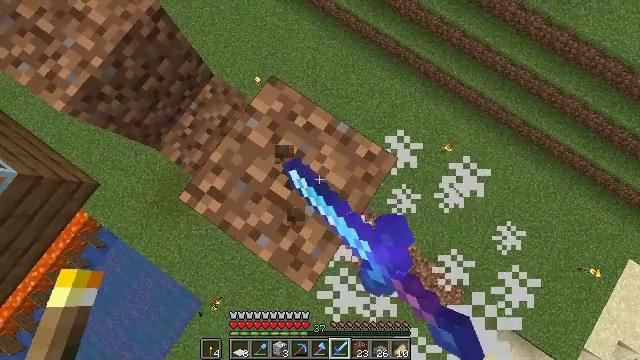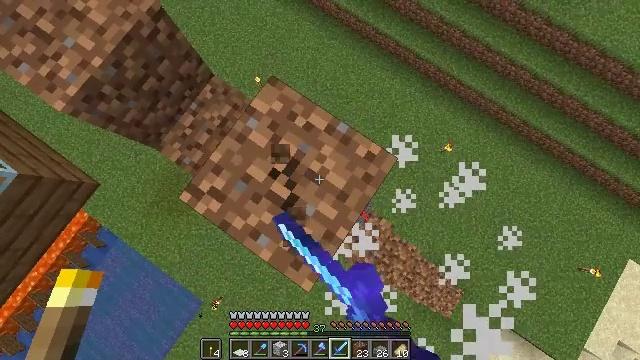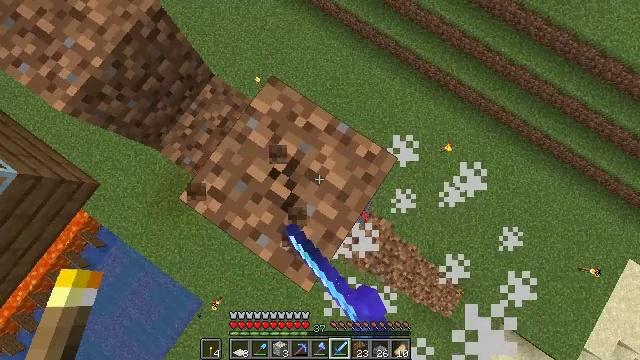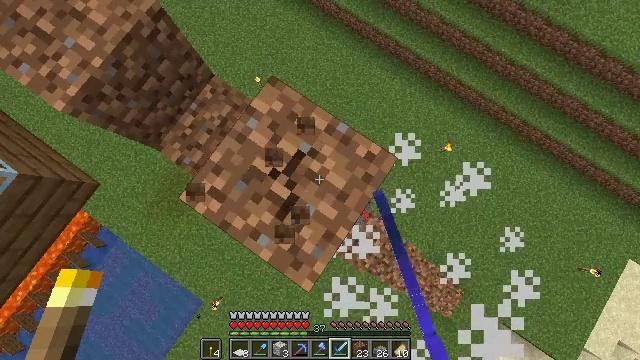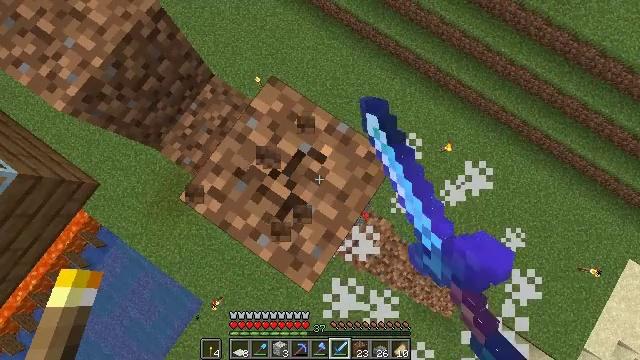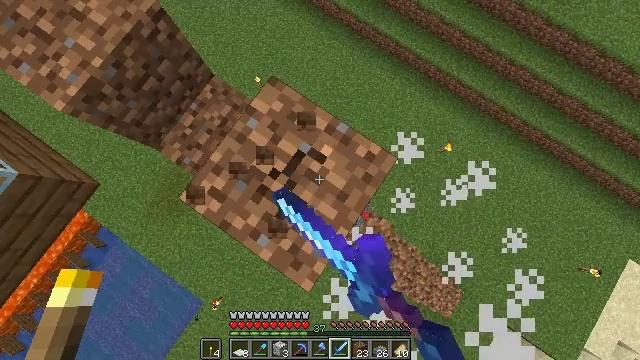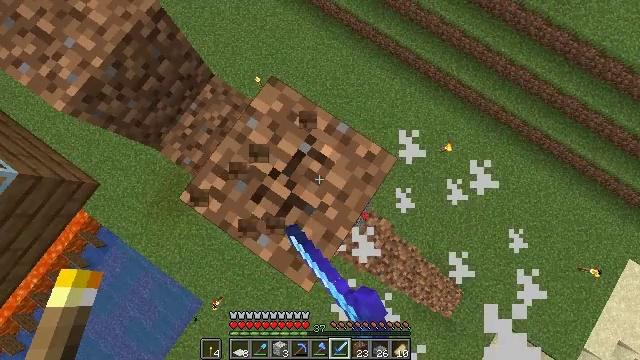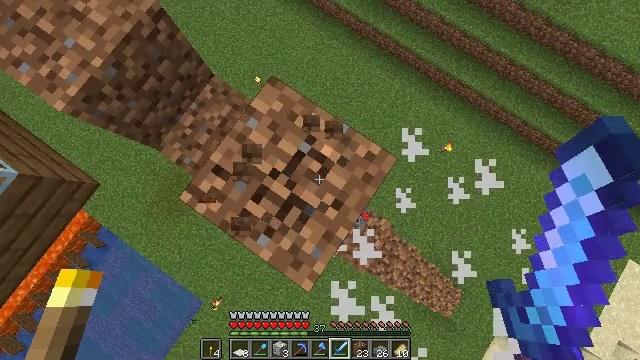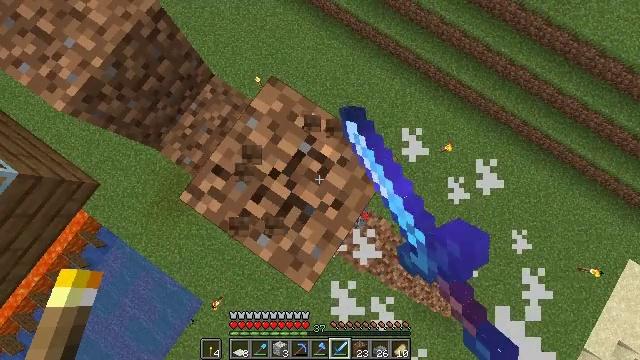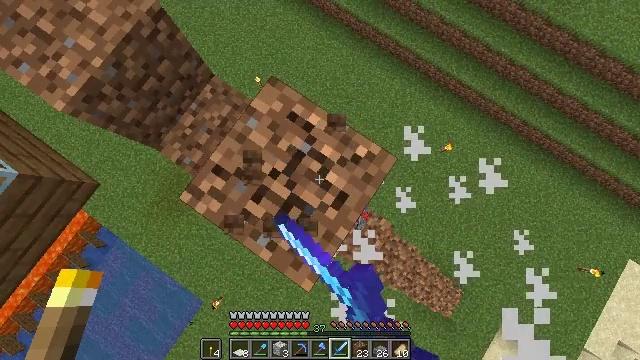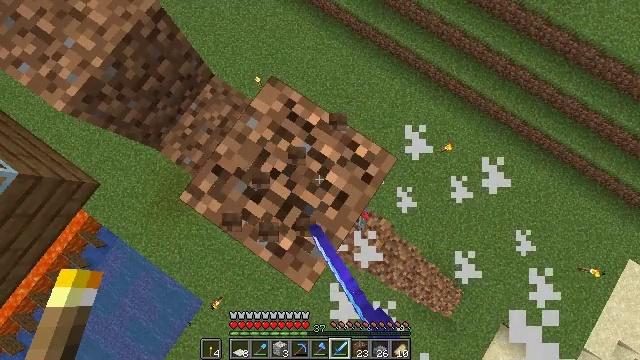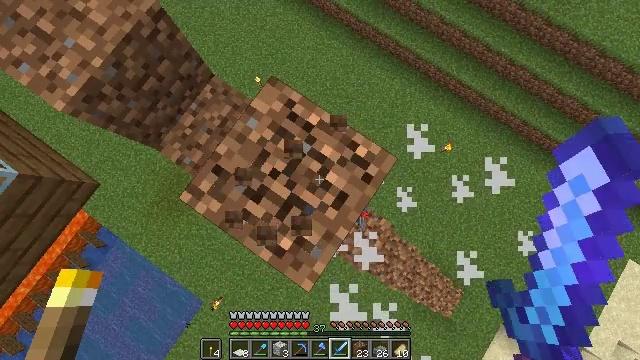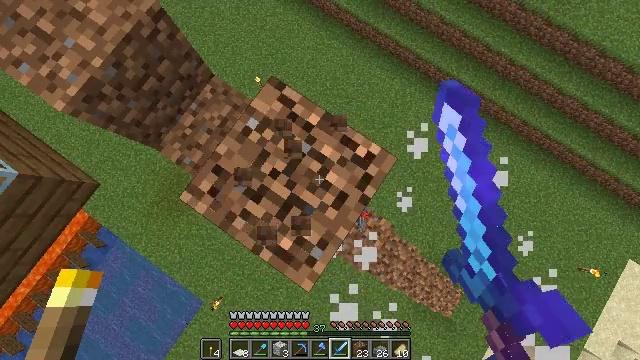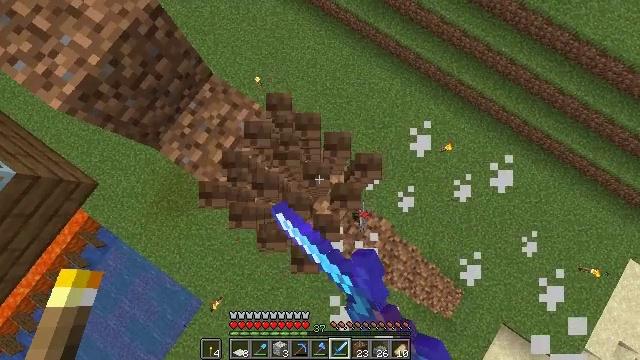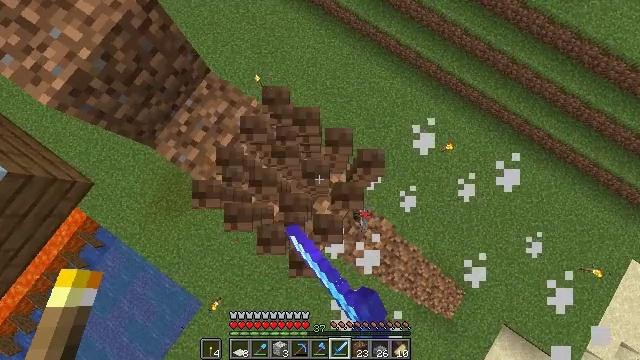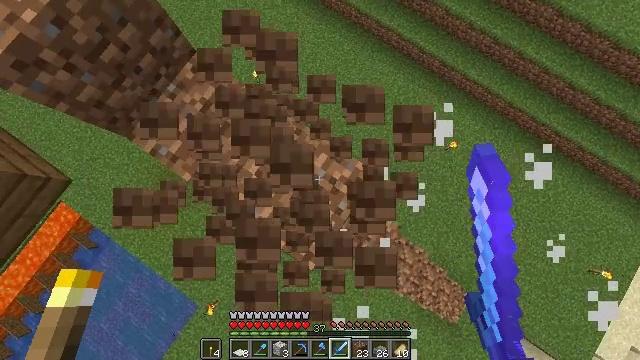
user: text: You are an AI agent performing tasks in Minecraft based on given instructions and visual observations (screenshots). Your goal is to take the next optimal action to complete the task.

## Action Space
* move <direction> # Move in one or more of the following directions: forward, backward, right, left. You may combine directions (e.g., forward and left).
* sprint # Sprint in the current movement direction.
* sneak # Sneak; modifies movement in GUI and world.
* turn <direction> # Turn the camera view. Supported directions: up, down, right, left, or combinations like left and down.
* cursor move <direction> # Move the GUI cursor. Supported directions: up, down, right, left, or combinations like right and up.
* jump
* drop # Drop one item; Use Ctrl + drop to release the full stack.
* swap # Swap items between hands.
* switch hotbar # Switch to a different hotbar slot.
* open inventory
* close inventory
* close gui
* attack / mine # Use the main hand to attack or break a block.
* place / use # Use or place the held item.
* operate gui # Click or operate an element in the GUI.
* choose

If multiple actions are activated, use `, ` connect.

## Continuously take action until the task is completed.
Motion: motion action
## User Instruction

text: Mine dirt from the ground.
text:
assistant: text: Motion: attack / mine
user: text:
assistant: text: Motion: attack / mine
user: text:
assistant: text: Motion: attack / mine
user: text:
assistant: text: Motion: attack / mine
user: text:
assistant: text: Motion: attack / mine
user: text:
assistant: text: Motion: attack / mine
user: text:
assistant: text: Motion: attack / mine
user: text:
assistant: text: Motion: attack / mine
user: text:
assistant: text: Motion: attack / mine
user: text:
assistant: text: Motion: attack / mine
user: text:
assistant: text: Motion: attack / mine
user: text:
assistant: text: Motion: attack / mine
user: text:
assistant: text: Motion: attack / mine
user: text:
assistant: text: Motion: attack / mine
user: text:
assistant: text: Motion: attack / mine
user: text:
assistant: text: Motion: attack / mine
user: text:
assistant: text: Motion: attack / mine
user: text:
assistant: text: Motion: attack / mine
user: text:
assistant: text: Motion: attack / mine
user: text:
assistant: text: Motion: attack / mine
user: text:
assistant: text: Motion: attack / mine
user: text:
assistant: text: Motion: attack / mine
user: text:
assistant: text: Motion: attack / mine
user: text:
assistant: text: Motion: attack / mine
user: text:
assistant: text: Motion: attack / mine
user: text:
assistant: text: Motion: attack / mine
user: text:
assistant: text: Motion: attack / mine
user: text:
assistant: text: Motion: attack / mine
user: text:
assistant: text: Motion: attack / mine
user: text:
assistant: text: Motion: attack / mine